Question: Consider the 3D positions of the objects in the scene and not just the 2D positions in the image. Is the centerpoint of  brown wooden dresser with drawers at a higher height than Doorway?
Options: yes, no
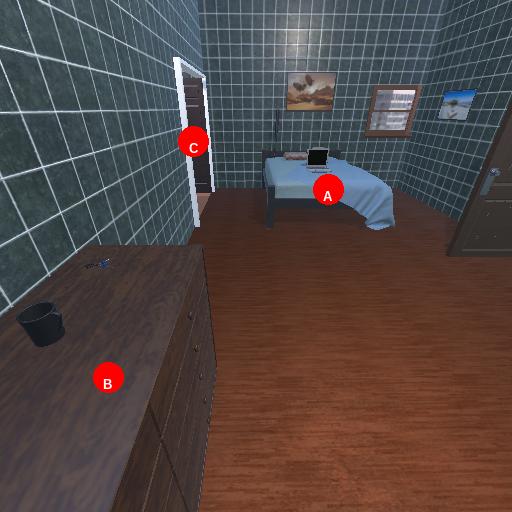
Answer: yes